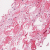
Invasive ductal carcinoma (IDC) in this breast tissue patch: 0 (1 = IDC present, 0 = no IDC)